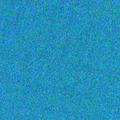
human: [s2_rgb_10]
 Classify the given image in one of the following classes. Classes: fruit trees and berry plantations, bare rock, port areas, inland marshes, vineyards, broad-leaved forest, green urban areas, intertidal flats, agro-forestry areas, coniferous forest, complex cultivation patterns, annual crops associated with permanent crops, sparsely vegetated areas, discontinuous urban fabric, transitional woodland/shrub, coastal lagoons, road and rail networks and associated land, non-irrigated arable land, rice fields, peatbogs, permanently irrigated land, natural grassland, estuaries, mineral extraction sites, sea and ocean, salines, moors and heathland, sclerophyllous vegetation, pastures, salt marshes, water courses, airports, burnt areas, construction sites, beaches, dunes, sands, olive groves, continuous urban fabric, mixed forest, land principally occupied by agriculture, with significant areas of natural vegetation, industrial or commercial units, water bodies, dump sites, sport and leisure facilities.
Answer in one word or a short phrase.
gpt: sea and ocean